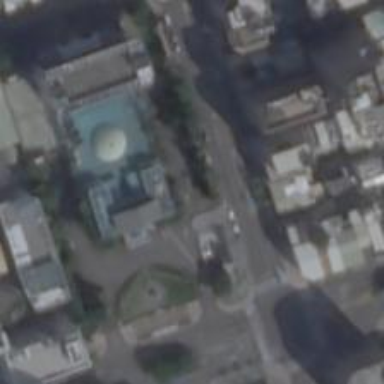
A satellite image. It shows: Government office building.